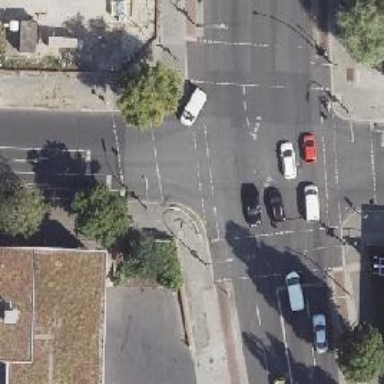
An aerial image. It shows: Footway crossing with traffic signals.